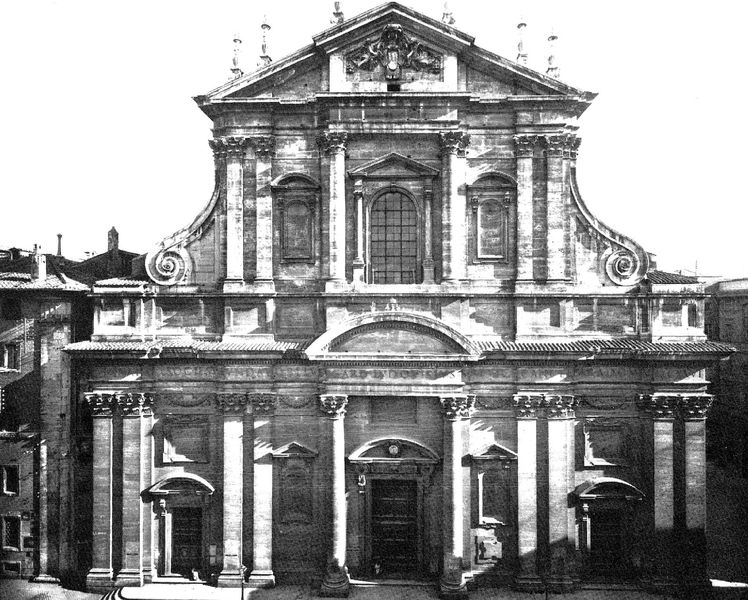
Titel: Ignatius-Kirche (Ignatius von Loyola) mit Deckenmalerei
Künstler: Orazio Grassi
Standort:  ()
Schlagwörter: himmel, schatten, stadt, fenster, grau, licht, pfeiler, säulen, tür, gebäude, haus, architektur, steine, häuser, kirche, front, renaissance, bogen, fassade, italien, türen, giebel, pilaster, figuren, rundbogen, stufen, foto, eingang, fugen, schwarzweiss, rathaus, photo, dreiecksgiebel, portal, portale, voluten, etagen, schnecke, schnecken, korinthisch, rennaissance, dreiteilig, nischen, zweizonig, kirtche, wandvorlagen, säueln